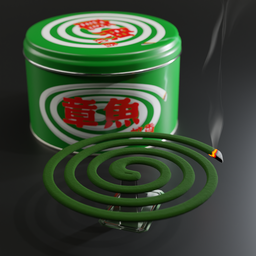
Label: tools